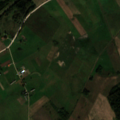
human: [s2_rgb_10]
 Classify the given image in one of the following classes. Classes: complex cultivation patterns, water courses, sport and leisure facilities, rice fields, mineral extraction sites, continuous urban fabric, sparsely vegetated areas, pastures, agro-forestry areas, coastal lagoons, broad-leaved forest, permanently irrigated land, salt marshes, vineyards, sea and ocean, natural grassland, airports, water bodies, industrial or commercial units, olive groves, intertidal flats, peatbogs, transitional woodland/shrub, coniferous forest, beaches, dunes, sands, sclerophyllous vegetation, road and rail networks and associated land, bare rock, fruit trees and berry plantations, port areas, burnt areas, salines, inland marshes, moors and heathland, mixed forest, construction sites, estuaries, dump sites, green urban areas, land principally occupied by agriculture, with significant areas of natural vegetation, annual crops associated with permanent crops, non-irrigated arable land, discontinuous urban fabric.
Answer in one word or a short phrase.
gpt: non-irrigated arable land, pastures, complex cultivation patterns, mixed forest